Interaction volume radius: 5 \u00c5
Interaction volume height: 10 \u00c5
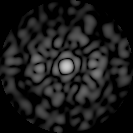
Disorder parameter: 0.8394